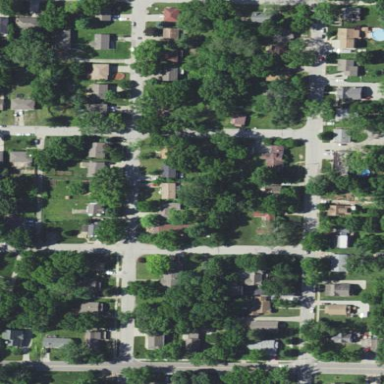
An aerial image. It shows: Residential area composed of single-family homes.